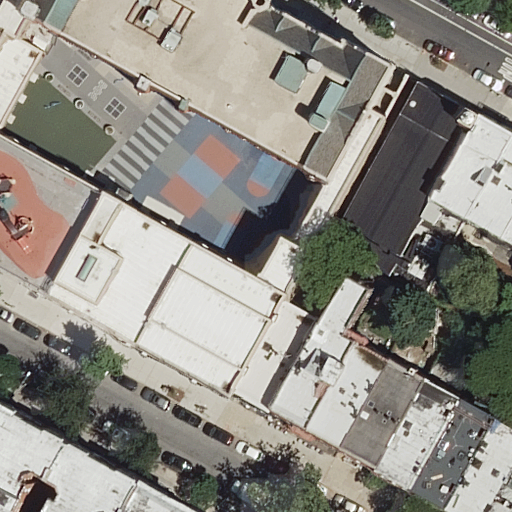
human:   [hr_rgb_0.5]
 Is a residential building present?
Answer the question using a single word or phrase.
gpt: yes

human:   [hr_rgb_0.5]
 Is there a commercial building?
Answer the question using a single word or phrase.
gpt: no

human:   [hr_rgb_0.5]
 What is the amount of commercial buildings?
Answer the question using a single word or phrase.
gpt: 0

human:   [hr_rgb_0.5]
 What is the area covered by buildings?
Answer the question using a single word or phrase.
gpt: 3788m2

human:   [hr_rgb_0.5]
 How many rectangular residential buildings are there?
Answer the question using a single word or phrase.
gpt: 12

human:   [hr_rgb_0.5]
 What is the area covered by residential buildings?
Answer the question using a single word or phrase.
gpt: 3788m2

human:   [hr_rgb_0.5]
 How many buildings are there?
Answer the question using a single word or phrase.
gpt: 16

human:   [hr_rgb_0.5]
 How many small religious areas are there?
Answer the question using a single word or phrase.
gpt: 0

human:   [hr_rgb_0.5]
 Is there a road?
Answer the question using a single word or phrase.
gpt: yes

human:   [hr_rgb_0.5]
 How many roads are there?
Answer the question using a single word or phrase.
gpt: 2

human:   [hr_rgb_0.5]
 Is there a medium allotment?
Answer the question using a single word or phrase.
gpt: no

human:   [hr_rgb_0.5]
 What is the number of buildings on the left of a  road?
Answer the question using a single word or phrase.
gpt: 9

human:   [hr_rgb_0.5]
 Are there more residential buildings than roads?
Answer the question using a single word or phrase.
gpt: yes

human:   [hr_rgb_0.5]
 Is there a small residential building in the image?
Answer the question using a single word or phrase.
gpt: yes

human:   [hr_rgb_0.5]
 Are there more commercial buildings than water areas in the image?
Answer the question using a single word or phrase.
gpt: no

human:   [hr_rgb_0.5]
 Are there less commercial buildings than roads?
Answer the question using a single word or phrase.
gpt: yes

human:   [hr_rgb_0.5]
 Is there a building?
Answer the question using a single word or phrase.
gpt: yes

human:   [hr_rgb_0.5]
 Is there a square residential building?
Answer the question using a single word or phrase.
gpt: no

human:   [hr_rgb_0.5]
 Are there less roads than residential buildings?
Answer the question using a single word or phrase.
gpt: yes

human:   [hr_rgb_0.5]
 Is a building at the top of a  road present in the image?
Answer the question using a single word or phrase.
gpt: yes

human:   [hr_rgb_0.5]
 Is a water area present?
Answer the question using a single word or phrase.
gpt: no

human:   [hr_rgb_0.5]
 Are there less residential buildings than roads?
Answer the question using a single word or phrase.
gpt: no

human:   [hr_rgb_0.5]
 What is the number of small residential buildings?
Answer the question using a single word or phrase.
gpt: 5

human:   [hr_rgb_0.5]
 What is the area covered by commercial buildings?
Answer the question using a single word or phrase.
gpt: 0m2

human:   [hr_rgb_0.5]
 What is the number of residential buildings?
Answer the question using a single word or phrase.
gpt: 16

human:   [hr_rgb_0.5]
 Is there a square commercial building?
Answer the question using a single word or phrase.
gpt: no

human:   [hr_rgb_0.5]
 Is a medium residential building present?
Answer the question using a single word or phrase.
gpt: yes

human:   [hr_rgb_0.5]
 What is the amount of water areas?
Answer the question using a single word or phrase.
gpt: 0

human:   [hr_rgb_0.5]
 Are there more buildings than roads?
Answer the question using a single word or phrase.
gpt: yes

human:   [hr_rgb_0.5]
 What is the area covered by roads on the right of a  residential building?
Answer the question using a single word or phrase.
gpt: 0m2

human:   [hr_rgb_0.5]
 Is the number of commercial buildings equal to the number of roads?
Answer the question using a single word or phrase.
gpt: no

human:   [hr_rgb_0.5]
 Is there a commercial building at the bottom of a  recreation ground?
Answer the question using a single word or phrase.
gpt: no

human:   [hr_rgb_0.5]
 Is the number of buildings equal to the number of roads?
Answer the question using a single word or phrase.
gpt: no

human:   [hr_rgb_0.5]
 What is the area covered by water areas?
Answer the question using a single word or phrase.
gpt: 0m2

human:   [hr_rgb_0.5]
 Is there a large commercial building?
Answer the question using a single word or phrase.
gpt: no

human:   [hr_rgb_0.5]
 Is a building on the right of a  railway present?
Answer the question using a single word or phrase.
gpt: no

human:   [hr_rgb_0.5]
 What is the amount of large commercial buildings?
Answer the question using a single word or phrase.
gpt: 0

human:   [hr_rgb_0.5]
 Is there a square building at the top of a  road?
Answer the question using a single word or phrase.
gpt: no

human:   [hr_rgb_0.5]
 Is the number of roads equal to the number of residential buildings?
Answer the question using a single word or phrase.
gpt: no

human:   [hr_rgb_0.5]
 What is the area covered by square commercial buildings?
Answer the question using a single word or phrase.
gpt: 0m2

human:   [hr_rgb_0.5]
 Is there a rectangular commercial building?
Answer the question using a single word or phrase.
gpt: no

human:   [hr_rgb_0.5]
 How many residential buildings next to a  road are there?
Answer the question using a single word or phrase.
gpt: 16

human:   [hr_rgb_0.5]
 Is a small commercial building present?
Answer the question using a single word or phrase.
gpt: no

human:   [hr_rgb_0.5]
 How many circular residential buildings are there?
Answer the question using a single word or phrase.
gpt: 0

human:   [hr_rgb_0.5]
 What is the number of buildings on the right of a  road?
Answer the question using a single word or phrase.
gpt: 11

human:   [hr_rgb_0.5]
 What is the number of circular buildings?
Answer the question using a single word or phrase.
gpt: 0

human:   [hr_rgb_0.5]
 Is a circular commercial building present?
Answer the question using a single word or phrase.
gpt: no

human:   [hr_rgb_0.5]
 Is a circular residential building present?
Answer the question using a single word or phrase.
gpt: no

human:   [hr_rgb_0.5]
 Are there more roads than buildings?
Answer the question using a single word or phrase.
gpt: no

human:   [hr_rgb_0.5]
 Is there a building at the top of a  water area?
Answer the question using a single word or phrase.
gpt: no

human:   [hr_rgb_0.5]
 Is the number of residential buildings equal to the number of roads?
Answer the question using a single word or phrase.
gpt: no

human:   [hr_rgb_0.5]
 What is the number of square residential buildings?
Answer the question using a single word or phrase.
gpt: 0

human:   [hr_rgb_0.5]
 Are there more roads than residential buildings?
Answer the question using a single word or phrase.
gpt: no

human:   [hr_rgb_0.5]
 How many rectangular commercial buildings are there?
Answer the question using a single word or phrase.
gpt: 0

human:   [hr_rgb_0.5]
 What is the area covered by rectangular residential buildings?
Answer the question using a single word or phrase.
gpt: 2325m2

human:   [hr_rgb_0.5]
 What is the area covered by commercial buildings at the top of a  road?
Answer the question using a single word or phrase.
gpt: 0m2

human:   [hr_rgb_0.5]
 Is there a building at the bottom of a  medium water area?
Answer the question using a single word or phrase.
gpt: no

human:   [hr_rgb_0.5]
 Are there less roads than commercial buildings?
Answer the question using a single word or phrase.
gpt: no

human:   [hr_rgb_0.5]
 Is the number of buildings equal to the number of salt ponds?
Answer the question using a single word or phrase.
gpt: no

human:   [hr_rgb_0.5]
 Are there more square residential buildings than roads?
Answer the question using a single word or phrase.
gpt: no

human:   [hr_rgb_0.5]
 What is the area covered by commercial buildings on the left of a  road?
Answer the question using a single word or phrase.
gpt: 0m2

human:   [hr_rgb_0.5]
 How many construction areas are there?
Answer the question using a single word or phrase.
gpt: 0

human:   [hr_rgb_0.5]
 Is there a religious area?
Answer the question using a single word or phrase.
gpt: no

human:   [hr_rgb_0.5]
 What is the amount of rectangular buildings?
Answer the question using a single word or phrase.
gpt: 12